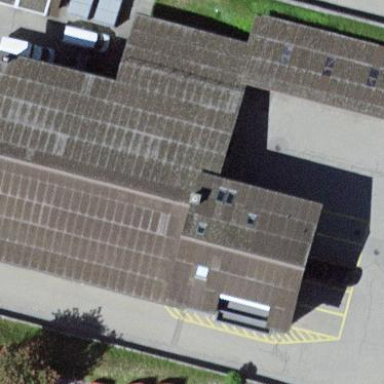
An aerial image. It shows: Industrial building.